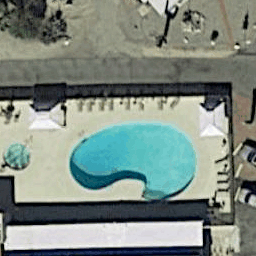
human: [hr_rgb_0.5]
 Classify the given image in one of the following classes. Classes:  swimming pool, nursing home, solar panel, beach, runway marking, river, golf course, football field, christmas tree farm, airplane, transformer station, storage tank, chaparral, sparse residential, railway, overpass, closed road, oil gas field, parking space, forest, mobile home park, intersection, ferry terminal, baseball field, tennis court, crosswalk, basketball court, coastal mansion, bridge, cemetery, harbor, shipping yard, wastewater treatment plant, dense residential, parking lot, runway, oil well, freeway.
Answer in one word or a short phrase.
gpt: swimming pool